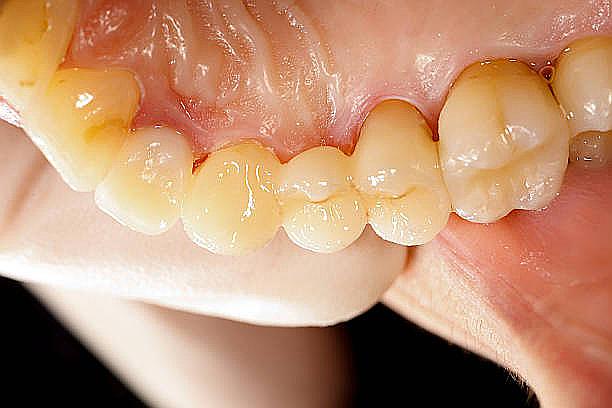
Condition: Gingivitis